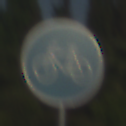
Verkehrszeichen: Radweg
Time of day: SunriseSunset
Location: Outdoor (Suburban)
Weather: PartlyCloudy
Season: NotSpecified
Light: Natural